Field crop: tomato
Growth stage: 1
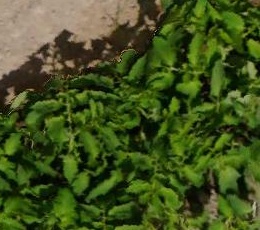
Species: tomato